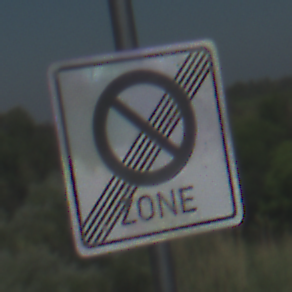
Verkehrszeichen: EndeEingeschraenktesHalteverbotZone
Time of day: MorningAfternoon
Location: Outdoor (Special)
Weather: Clear
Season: NotSpecified
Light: Natural